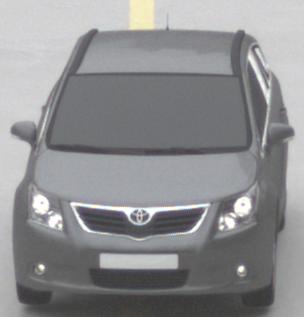
Make: Toyota
Model: Avensis 1.6
Detailed model: Avensis (T27) Notch Back
Model produced from: 2009/01
Model produced until: 2010/08
Doors: 4
Color: gray
Road condition: dry road
Daytime: midday
Contrast: low contrast